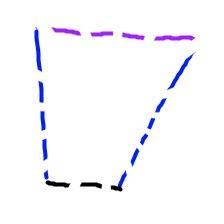
Shape: trapezoid